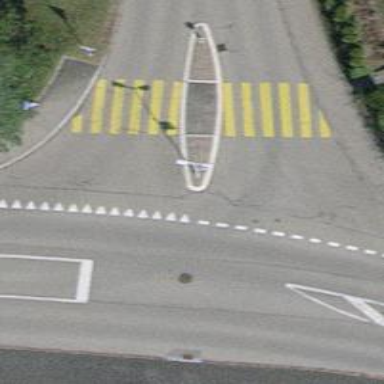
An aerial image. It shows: Uncontrolled crossing with pedestrian island.